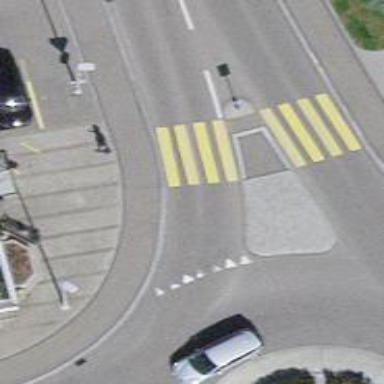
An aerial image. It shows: Footway that serves as traffic island.